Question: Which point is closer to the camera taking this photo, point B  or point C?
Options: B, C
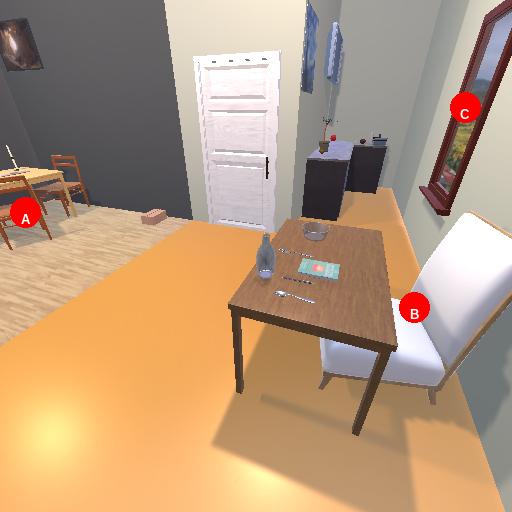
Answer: B